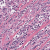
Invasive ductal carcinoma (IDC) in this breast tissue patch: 1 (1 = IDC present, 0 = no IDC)